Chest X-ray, PA view. Patient: 9 years old, sex F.
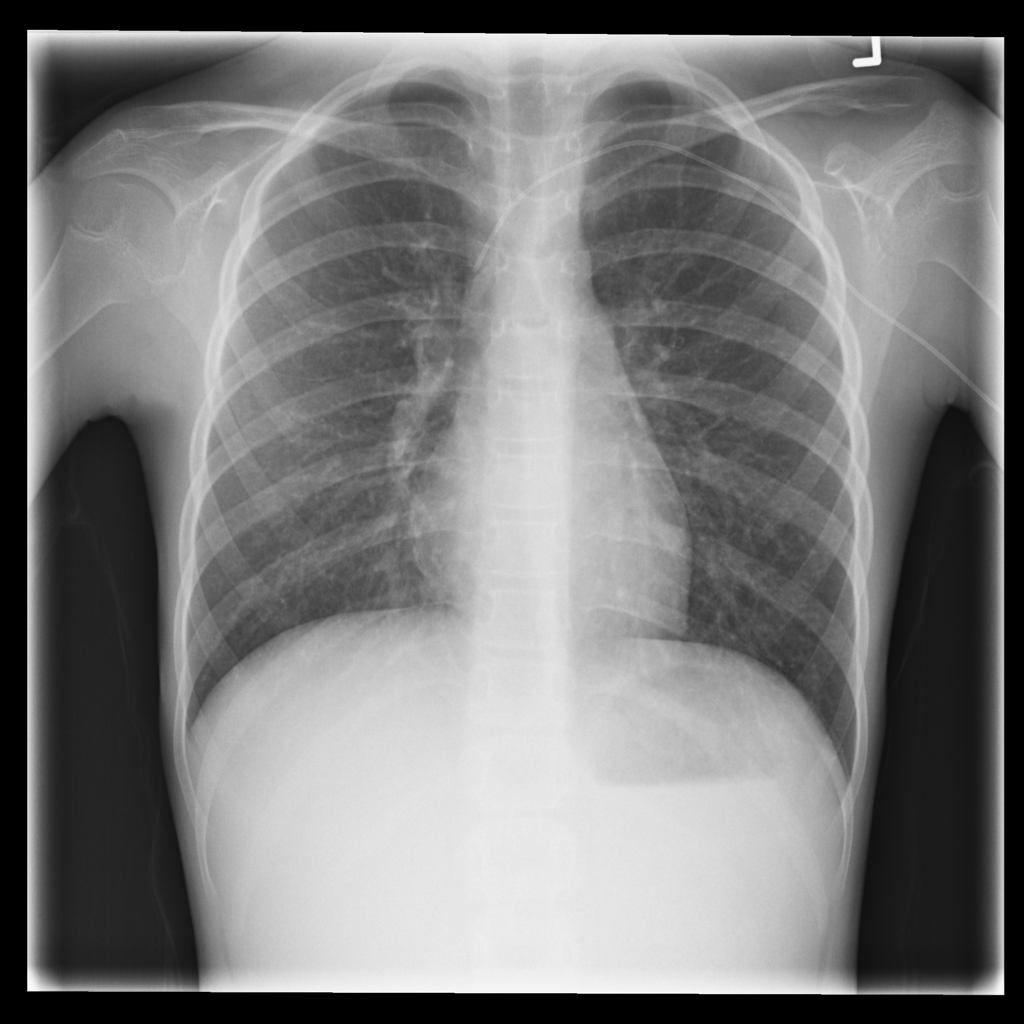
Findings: No Finding